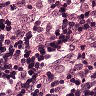
Metastatic tissue present: no